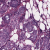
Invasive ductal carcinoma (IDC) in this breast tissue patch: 1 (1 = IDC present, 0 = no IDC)